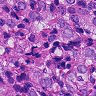
Metastatic tissue present: yes